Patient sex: M
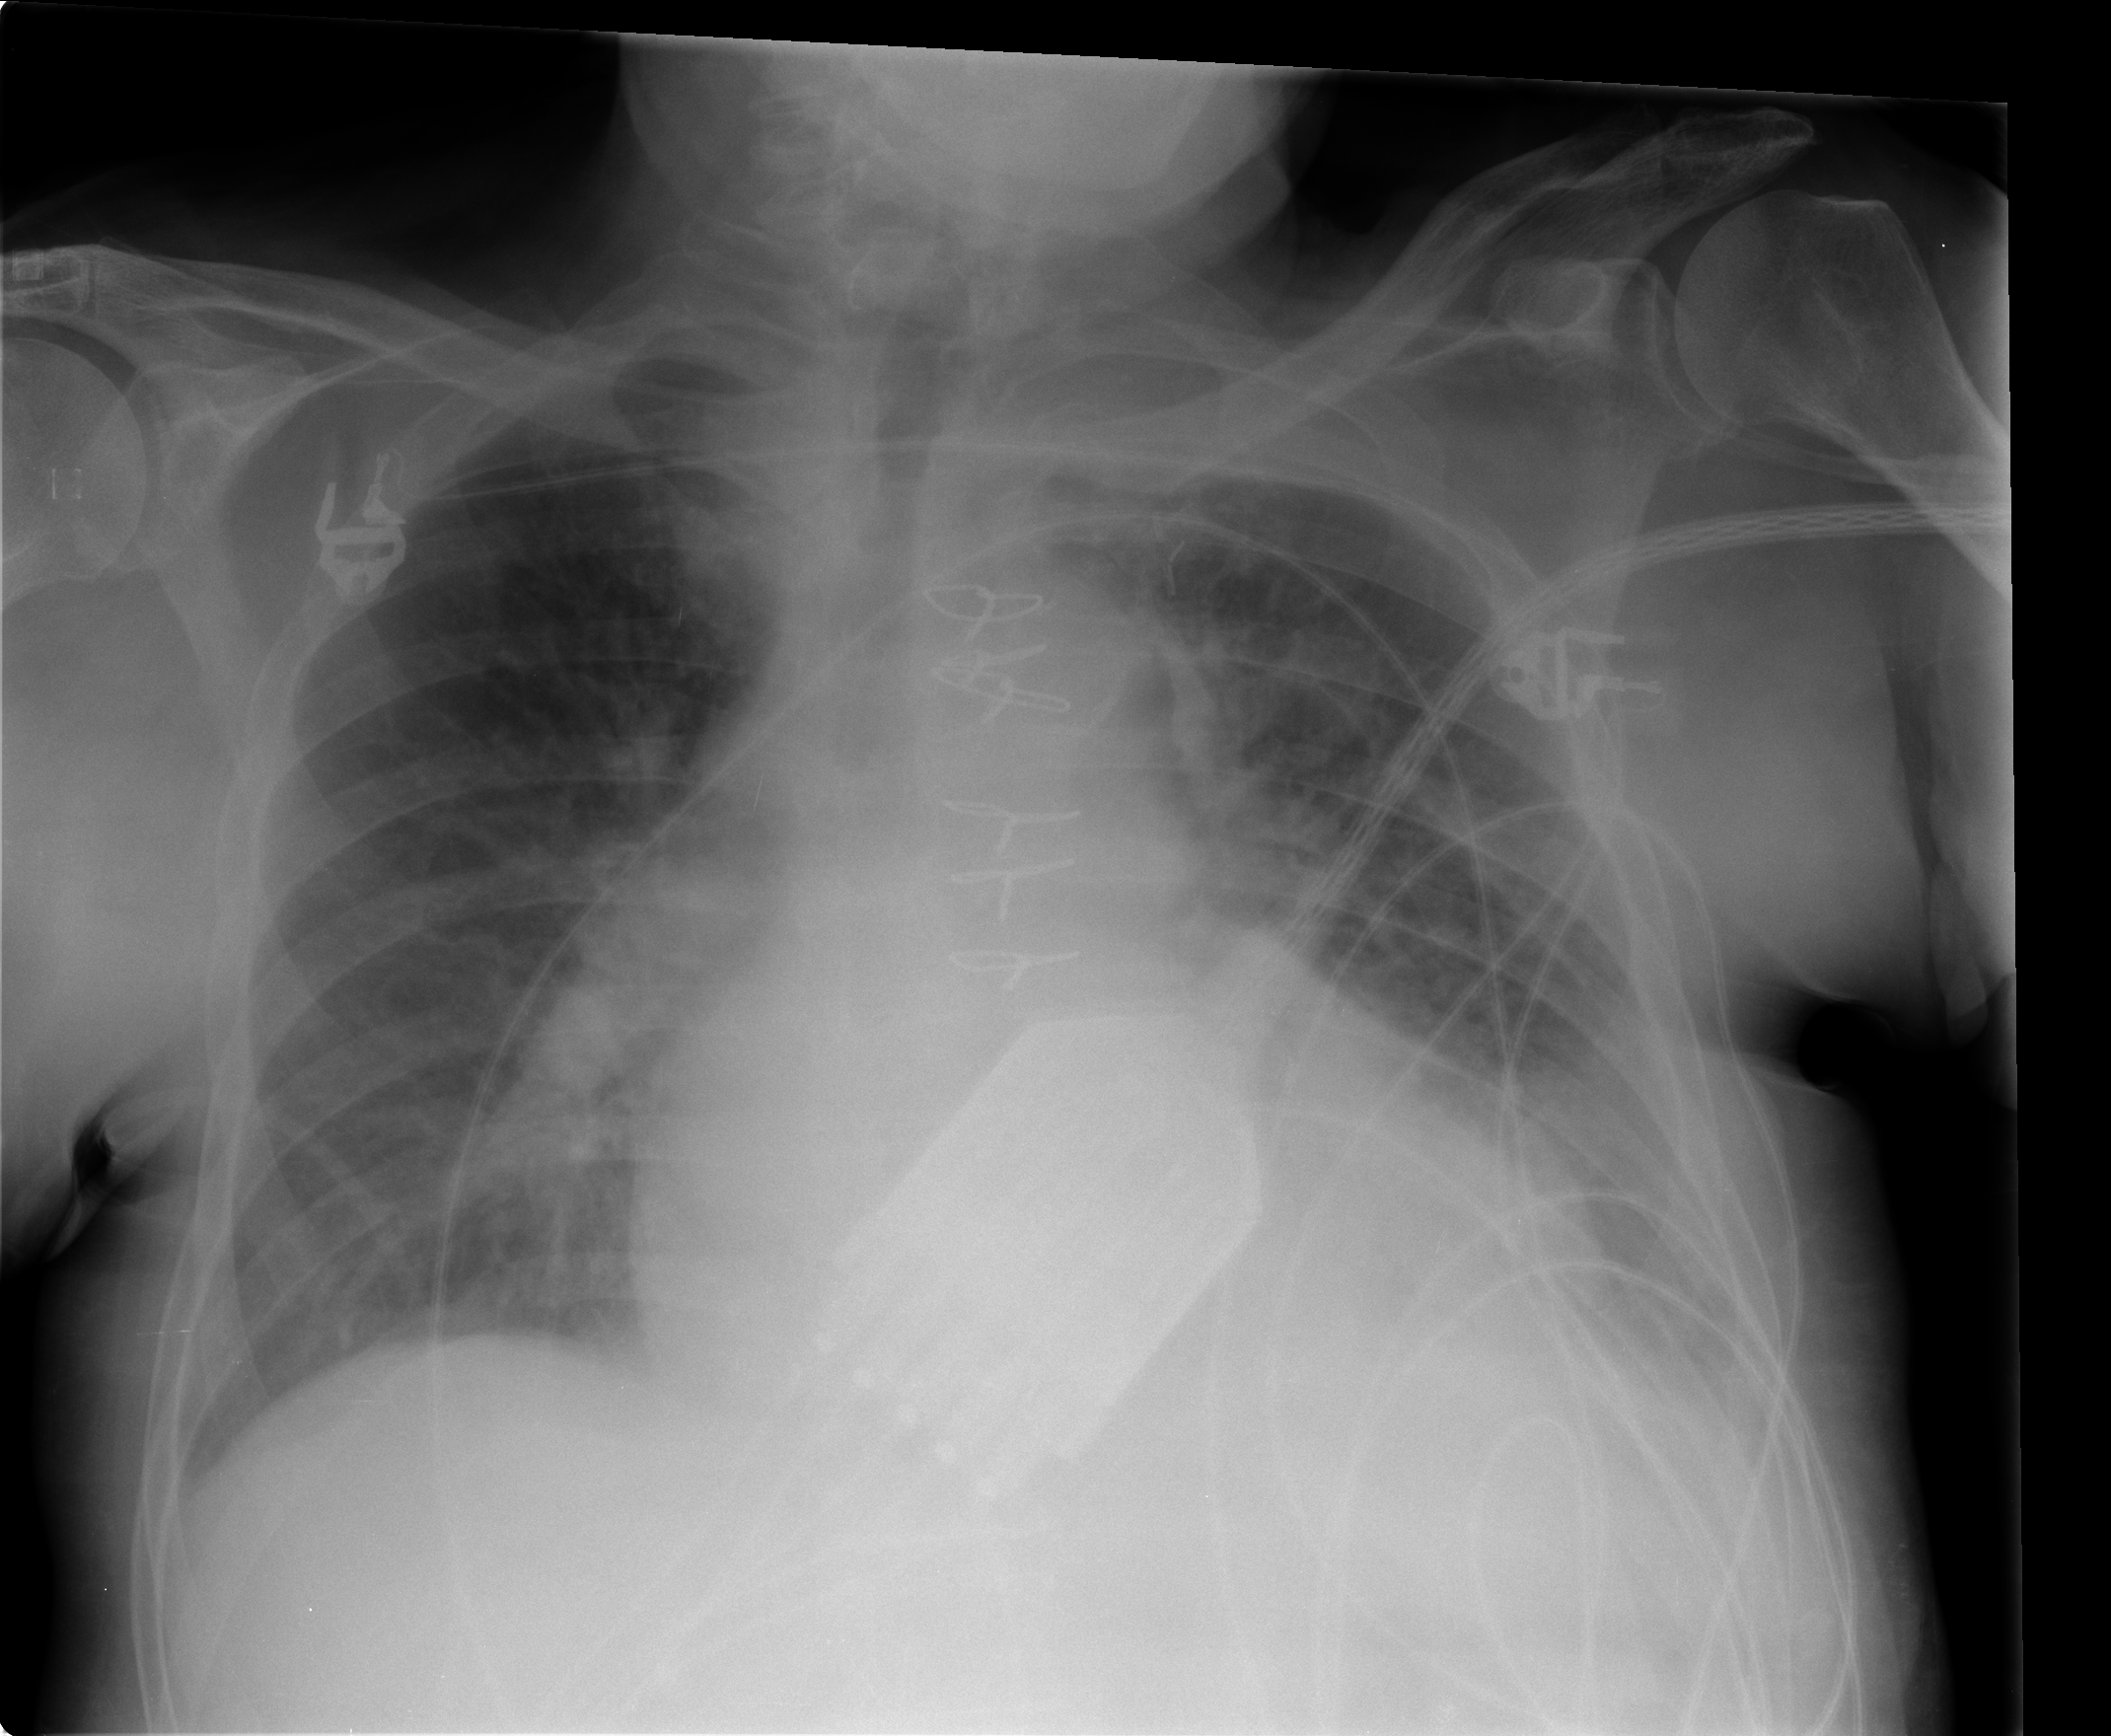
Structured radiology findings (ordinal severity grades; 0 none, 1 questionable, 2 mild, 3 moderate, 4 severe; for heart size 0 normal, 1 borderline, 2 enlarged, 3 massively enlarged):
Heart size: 2
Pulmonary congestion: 3
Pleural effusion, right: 0
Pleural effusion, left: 1
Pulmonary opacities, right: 0
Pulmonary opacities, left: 0
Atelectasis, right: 2
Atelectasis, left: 2